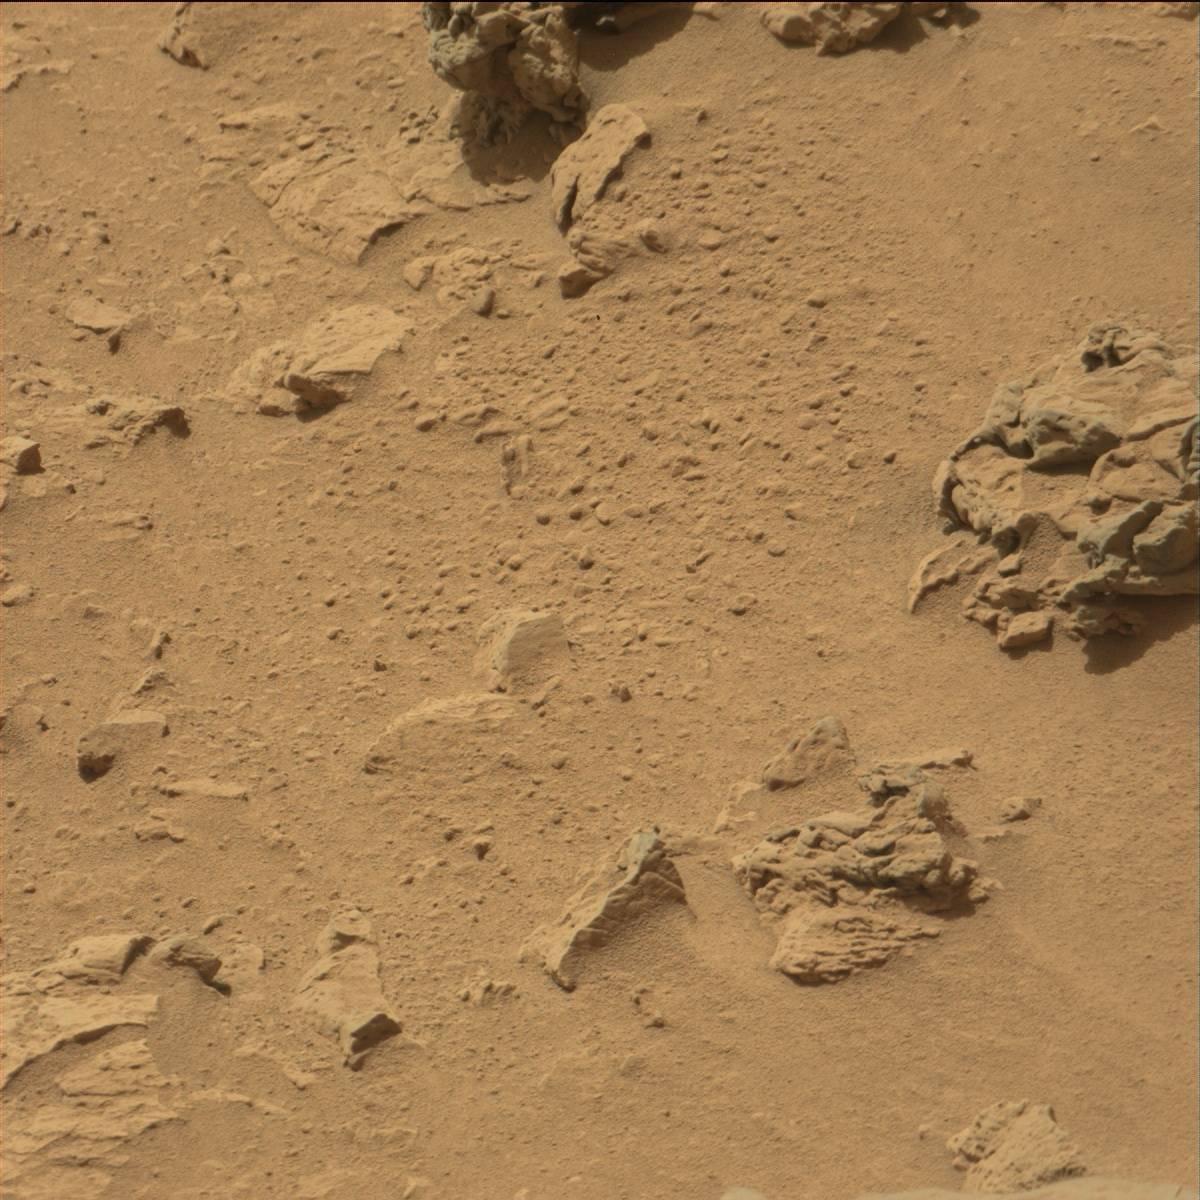
Terrain classes present: Bedrock, Sand / Soil